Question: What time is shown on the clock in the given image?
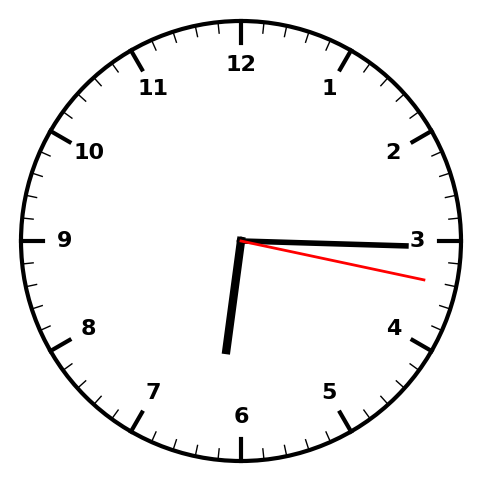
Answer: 06:15:17